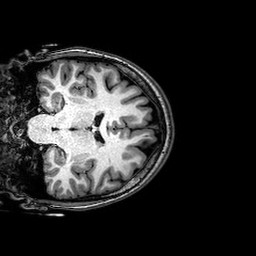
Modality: T1w
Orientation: coronal
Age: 23
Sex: female